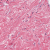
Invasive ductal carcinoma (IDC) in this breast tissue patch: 0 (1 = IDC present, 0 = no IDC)